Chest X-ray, PA view. Patient: 51 years old, sex M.
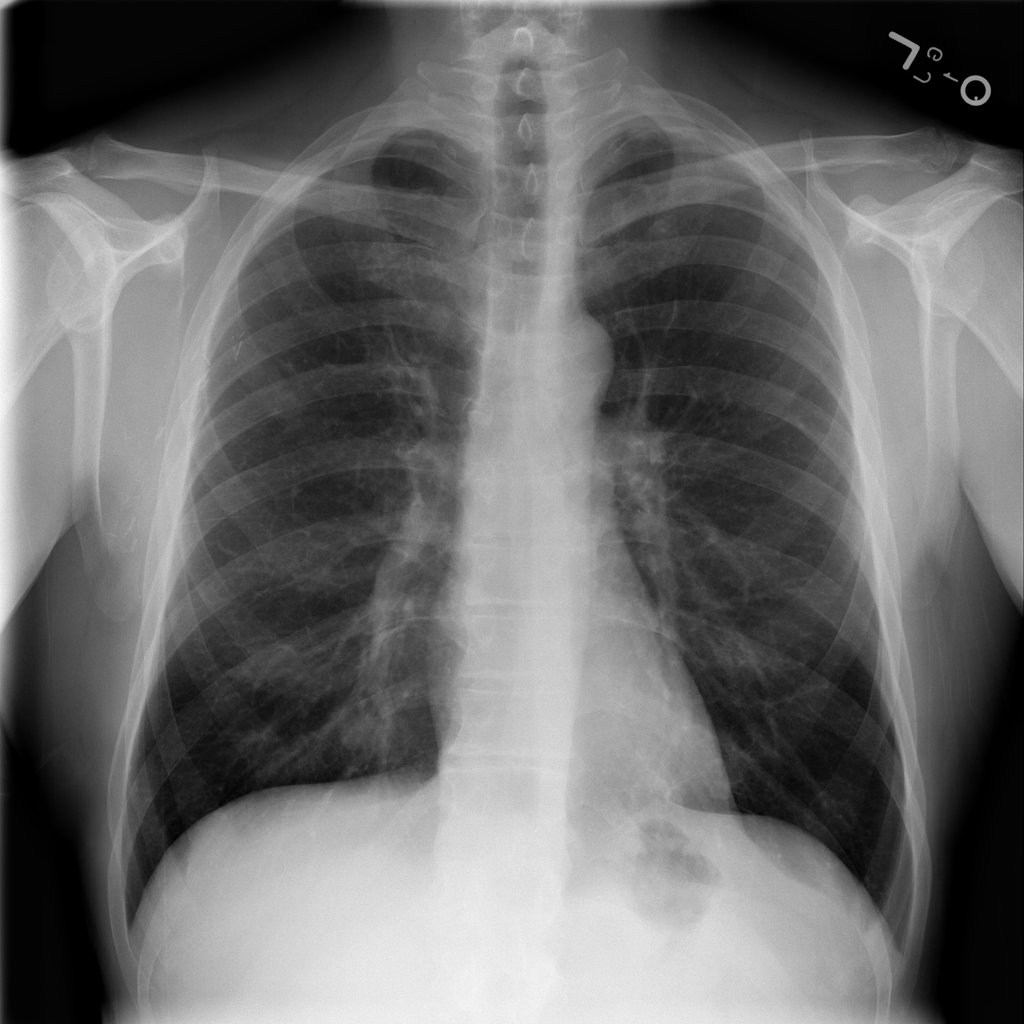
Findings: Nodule